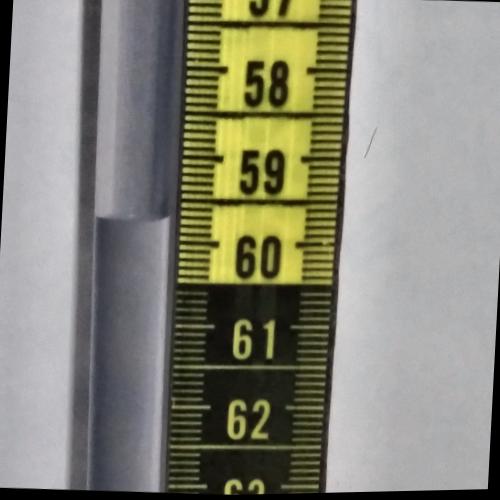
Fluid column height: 59.7 cm